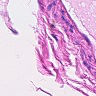
Metastatic tissue present: no